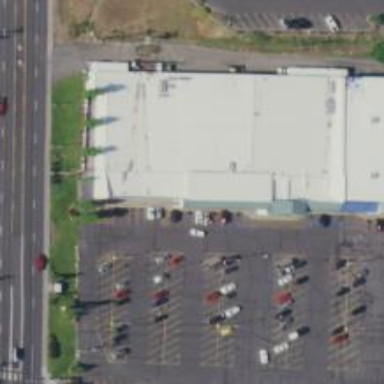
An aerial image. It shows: Supermarket building.